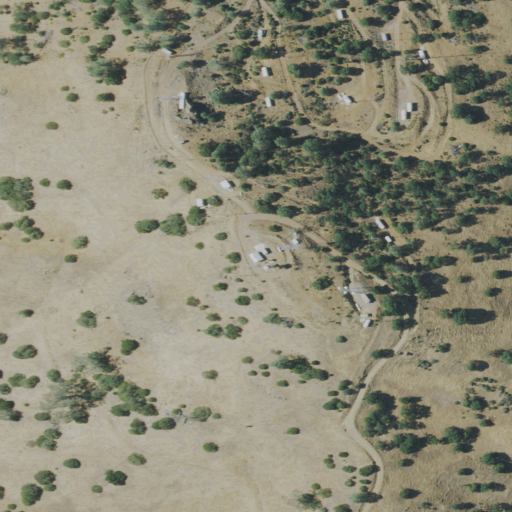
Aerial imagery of mountain in California named Mount Oso containing grassland, shrub, mixed forest, and open development